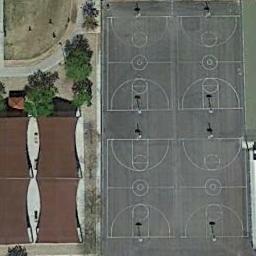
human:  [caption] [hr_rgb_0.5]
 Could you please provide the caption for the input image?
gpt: There are four basketball courts on the open place .

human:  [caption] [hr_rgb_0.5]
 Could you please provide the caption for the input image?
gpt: There are four basketball courts of the same size on the playground .

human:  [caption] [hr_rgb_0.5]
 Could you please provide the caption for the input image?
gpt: Four basketball courts on the lawn and two buildings beside .

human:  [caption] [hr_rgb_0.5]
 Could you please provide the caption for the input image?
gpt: Four neatly arrayed basketball courts are next to the buildings .

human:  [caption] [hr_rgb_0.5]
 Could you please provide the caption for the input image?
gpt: The grass is beside the four basketball courts .